Question: I want to have a blessed repository and several group or developer repositories.
Developers shall clone from the blessed repository work on that cloned repository and commit their changes. Whenever they feel like their work is completed, they shall push their changes to their public repository. Then the lead developer shall pull the changes from the public developer repository - do whatever he wants to do with it (sign off, modify, etc.) and then push it to the blessed repository.

In any environment where code reviews count code might get rejected. Assume developer A and B work on a feature at the same time. Both developers finish their work and push the patches to their public repository. The patches of developer A get accepted while the patches of developer B are rejected. Then the lead developer pushes the changes of developer A to the blessed repository. Developer B fixes the patches and rebases his work on top of the blessed repository (the accepted changes of developer A respectively). If developer B pushes his work now to his public repository he will receive an error that the
repositories have incompatible histories.
The only way I could fix that was to delete the public repository and to recreate the repository. Is there a cleaner way to fix that?
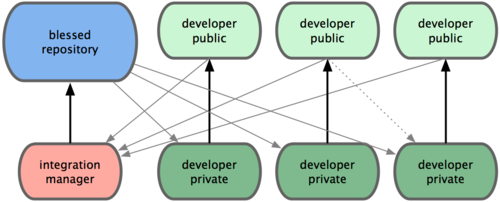
Answer: Considering the public repo has for only client the integration manager, B can safely force push his work:
'''
git push --force
'''
The integration manager hasn't accepted any of B's commits, so B can rewrite the history of his commits and push them again.
Would anyone else clone/pull from B's public repo, then a 'push --force' wouldn't be considered an acceptable solution.
---
The OP Alex added in the comments:
> So do I get that right? if anybody would pull from B the workflow is broken because the blessed repo isn't a strict ordered subset of B's ?
I replied:
If anybody else pulled from B's public repo, then that history becomes public (which it is not in your scenario, since only the integration manager pulls, and don't even keep B's commits).
And you shouldn't rebase public history. See Pro-Git book "<URL>" section
> So if I have a hotfix to push to the blessed repo I'd kill all the stuff from my public repo to be as close as possible to the blessed one? Or how would the lead then cherry pick hotfixes?
If you have other stuff in your public repo which haven't been accepted yet, you could publish your hotfix in a dedicated ''hot_fix'' branch (that B has first rebased on top of blessed repo, and then pushed to B's public repo) , monitored by the integration manager just for that.
Anyway, the point is: that integration manager always expects new commits on top of his existing set of commits, , not a conflicting history (because of a lack of rebase from B).
Any conflicting history should be rejected, whatever the origin of the branch.
And beware of cherry-picking, it can lead to troubles. See:
- <URL>